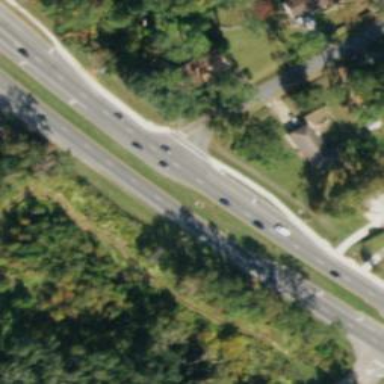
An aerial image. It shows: Asphalt road classified as trunk highway.